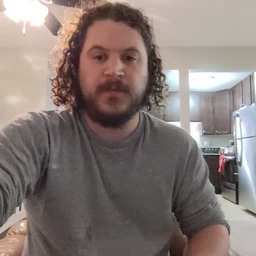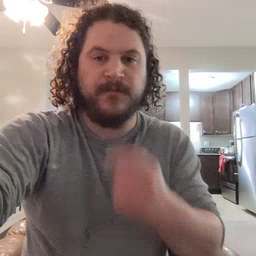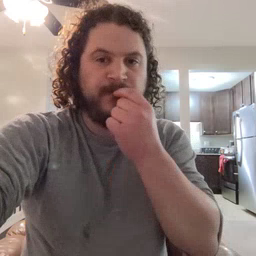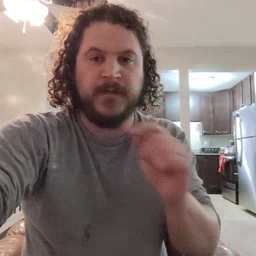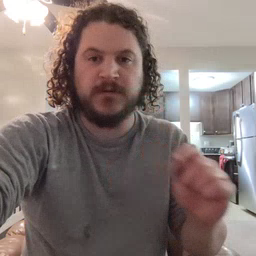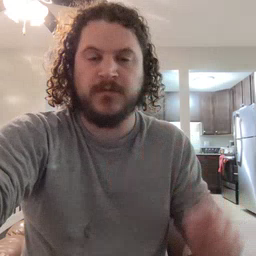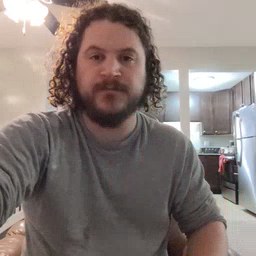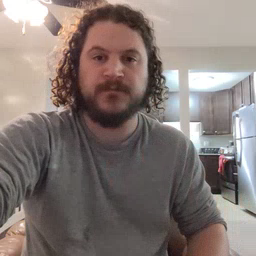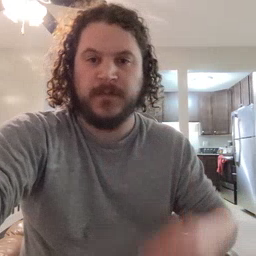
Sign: pencil